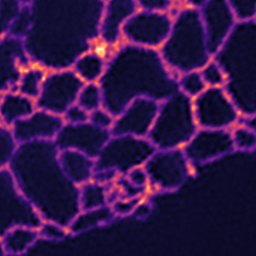
Label: Super-resolution ER image